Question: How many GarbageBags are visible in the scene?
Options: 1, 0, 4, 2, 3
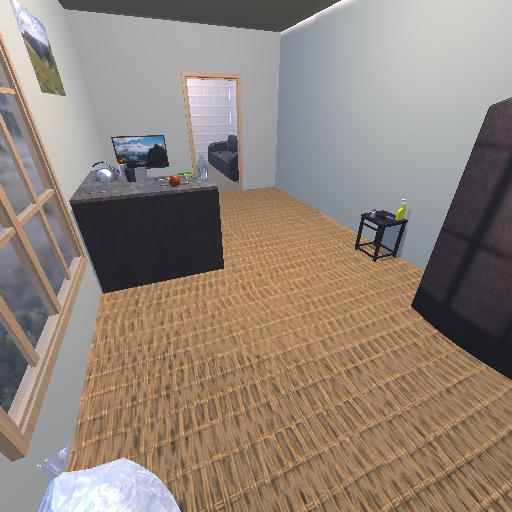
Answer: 1